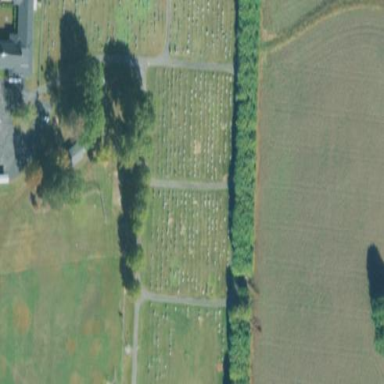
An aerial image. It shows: Cemetery.